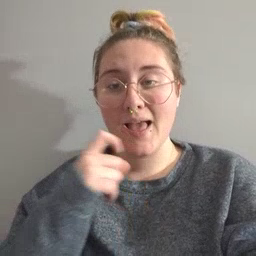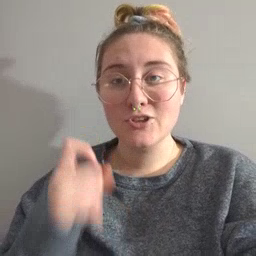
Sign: dryer